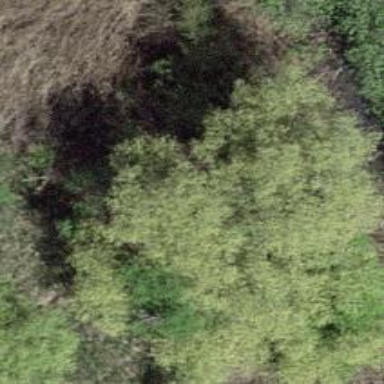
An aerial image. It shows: Deciduous tree with broadleaved leaves.